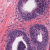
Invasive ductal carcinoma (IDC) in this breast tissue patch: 0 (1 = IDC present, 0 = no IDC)